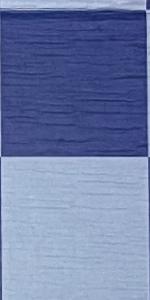
Label: Empty